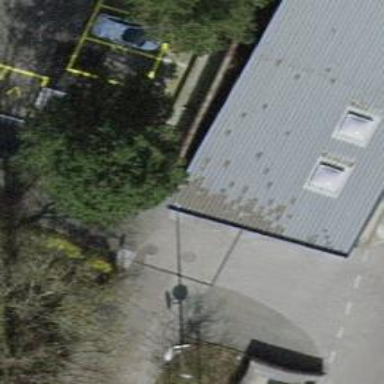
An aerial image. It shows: View of roof of building.